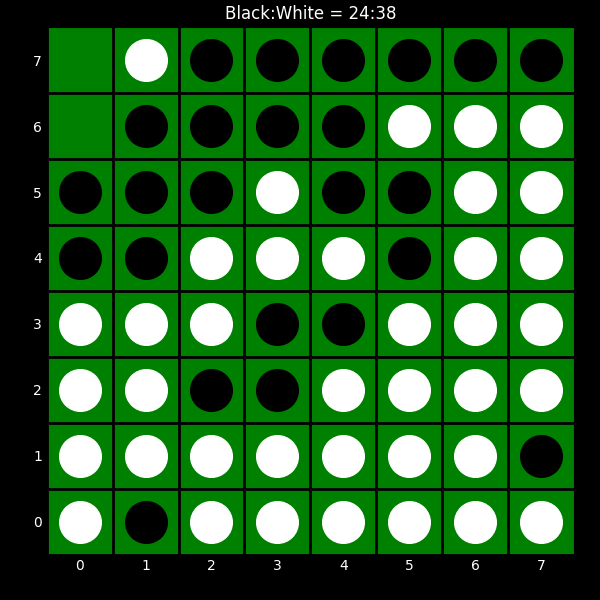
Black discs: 24
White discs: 38